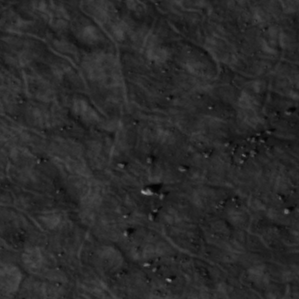
Label: non_frost